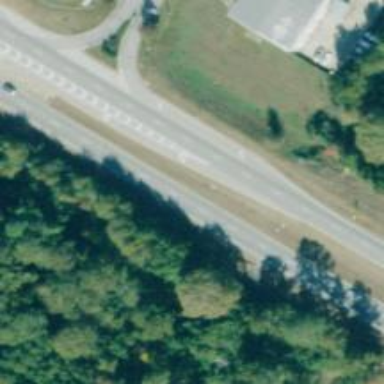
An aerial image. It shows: Asphalt trunk highway classified as expressway.